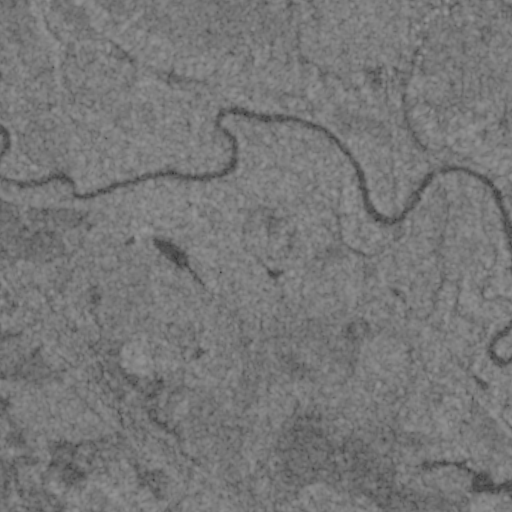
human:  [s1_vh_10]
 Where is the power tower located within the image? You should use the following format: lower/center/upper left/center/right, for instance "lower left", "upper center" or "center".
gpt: The power tower is located in the right of the image.
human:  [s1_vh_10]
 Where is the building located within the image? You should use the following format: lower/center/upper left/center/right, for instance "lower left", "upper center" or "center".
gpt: The building is located in the upper right of the image.
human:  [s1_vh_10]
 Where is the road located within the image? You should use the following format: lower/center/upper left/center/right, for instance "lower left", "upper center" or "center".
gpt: There is no road in the image.

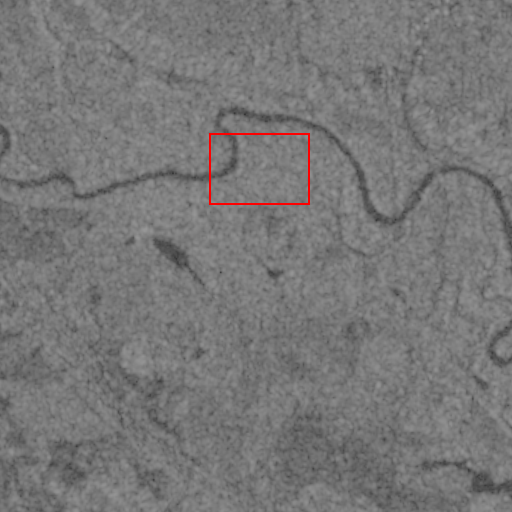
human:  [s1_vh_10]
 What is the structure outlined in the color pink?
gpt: There is no pink outline.
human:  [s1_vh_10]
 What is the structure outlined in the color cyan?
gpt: There is no structure outlined in cyan.